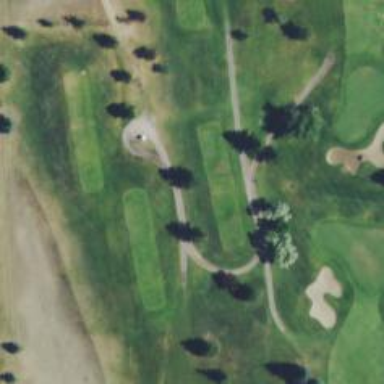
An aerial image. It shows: Service road used as golf cart path.